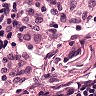
Metastatic tissue present: no